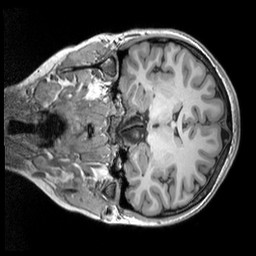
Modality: T1w
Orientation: coronal
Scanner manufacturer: siemens
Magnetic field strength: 3 T
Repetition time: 2.53 s
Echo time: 0.00298 s